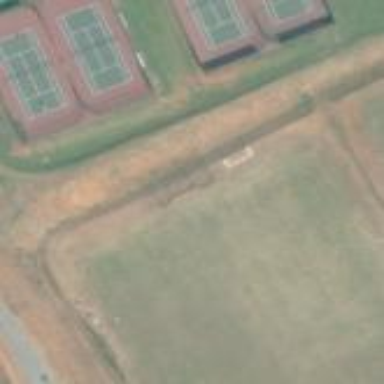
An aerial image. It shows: Tennis court on pitch.